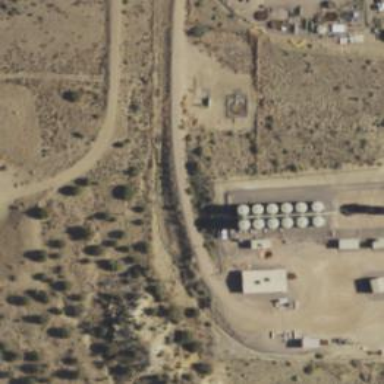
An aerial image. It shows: Storage tank that is man-made.